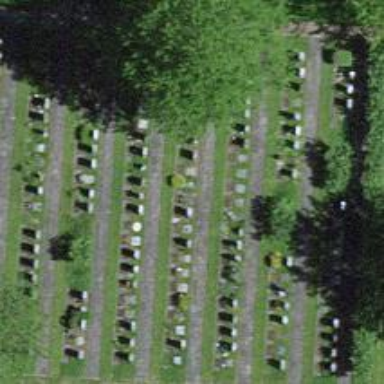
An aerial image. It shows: Grave yard.